Question: I have multiple '<apex:pageblock>'s in an '<apex:panelgrid>'. The title of the '<apex:pageblock>'s wraps prematurely, and I can't figure out why. Here's an example of what it looks like.

I don't seen any reason why the title shouldn't span the entire width of the '<apex:pageblock>'. Anyone else? I'm also open to hacks to get around the issue.
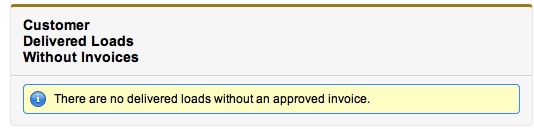
Answer: Salesforce wraps the title in a '<td>' and sets its width to 30%. You can override this with some css like
'''
td.pbTitle {
width: 60%;
}
'''